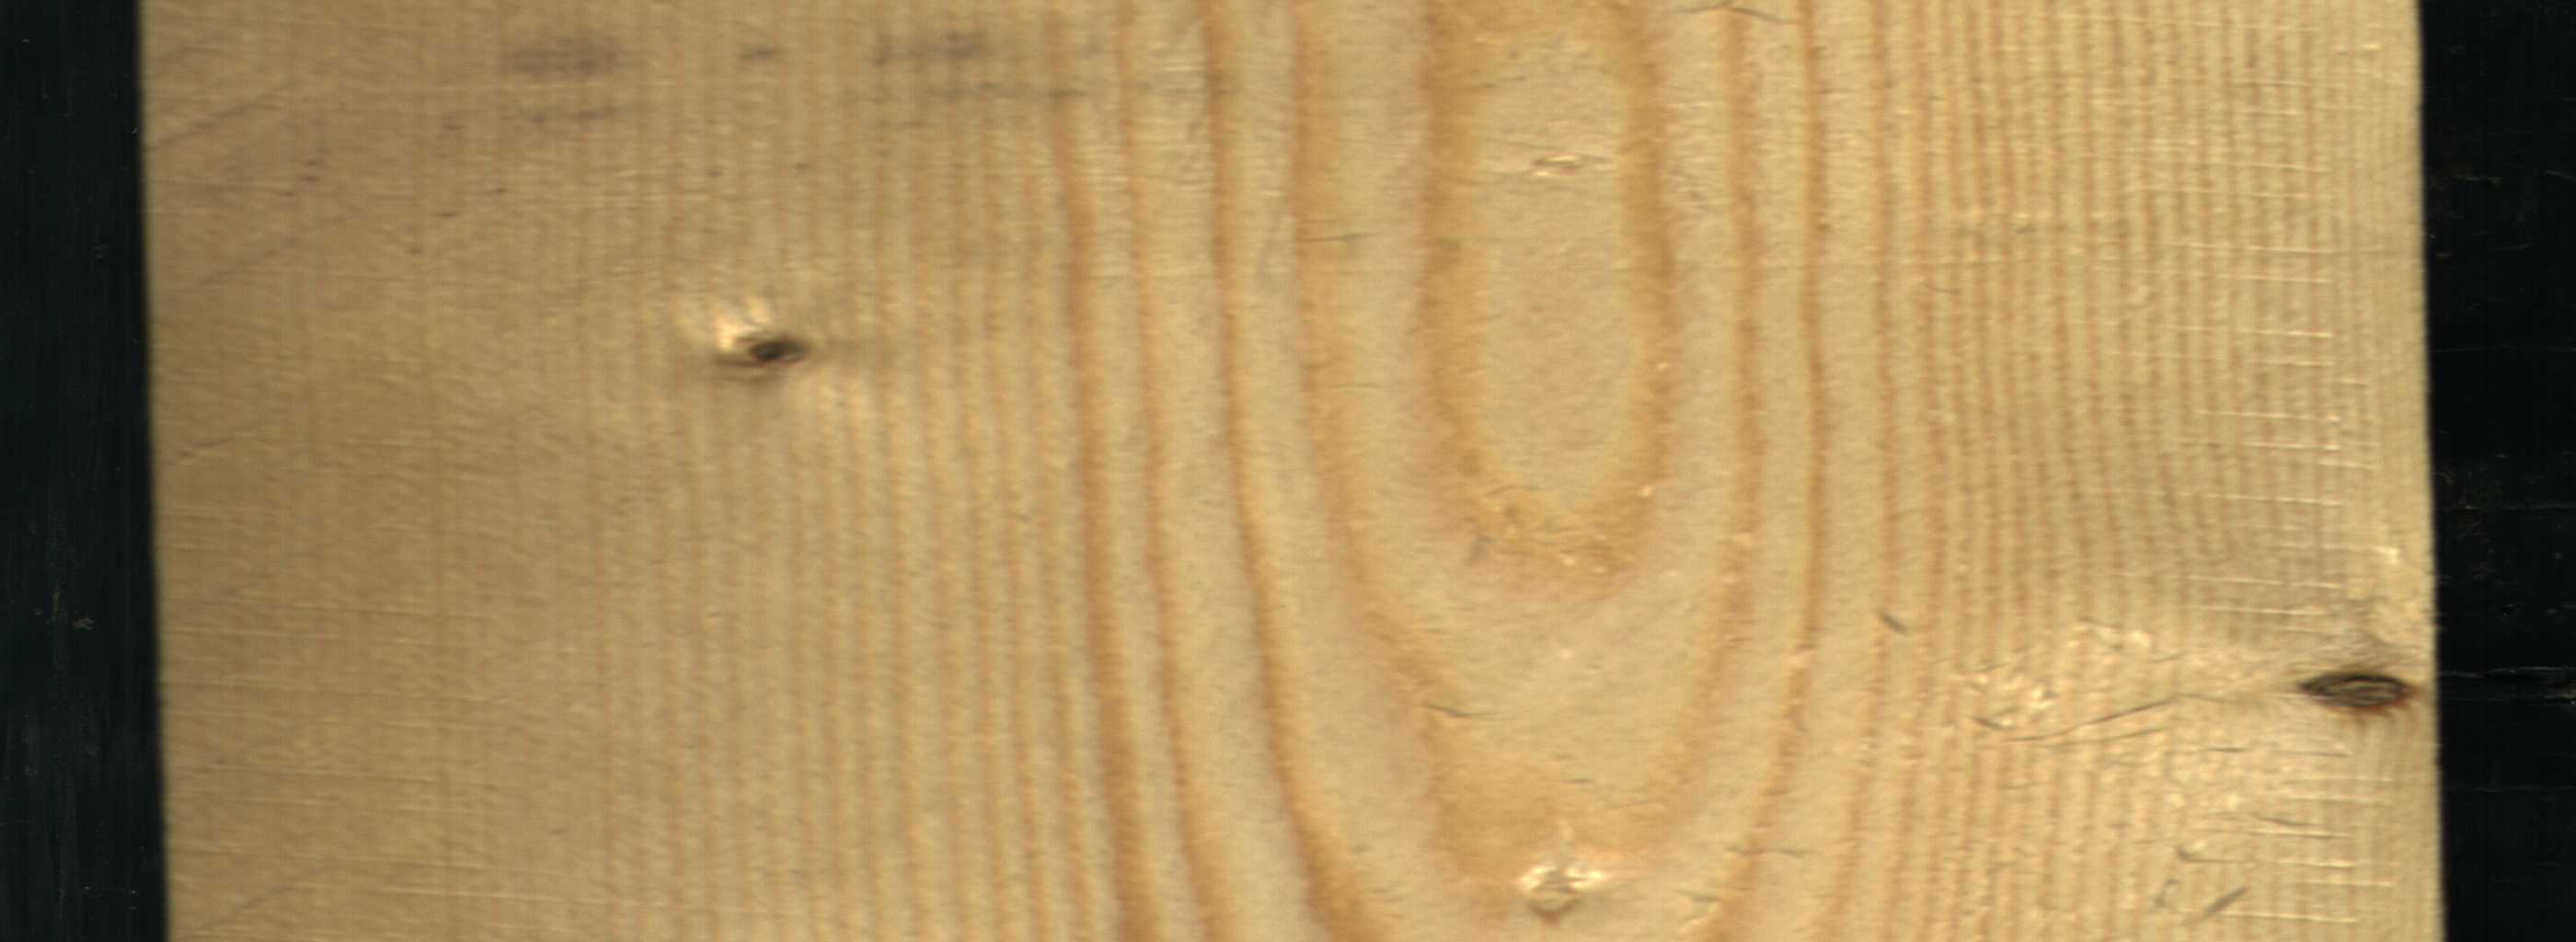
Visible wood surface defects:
Live_Knot
Live_Knot